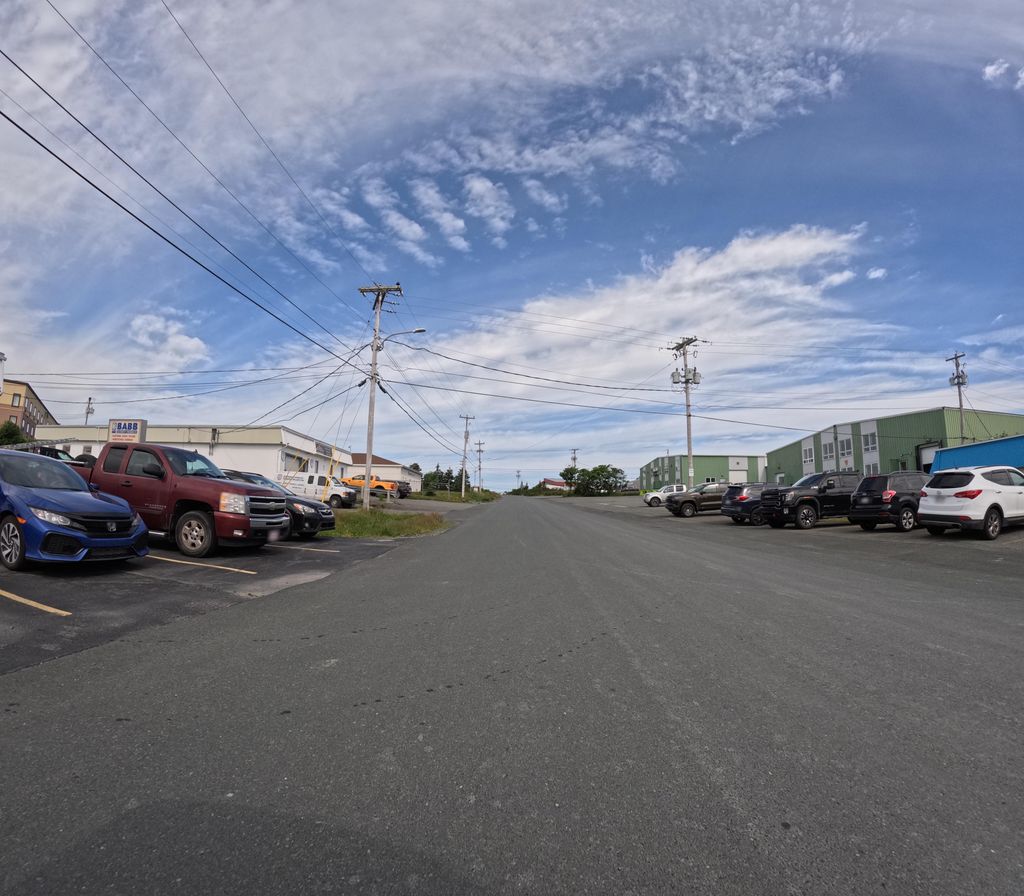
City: st_johns